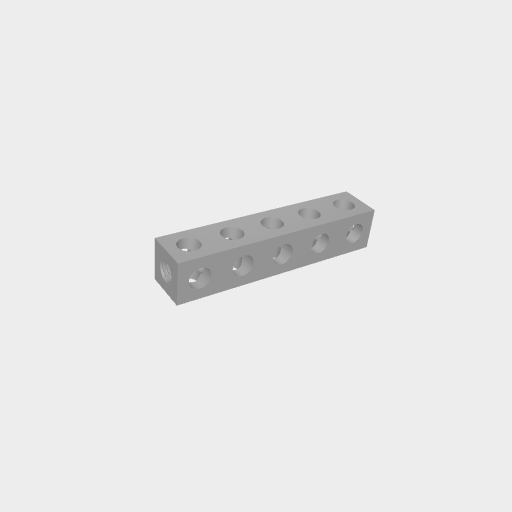
Part: SquareBeam5H